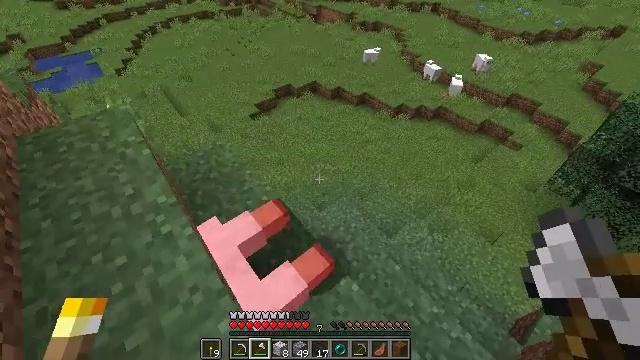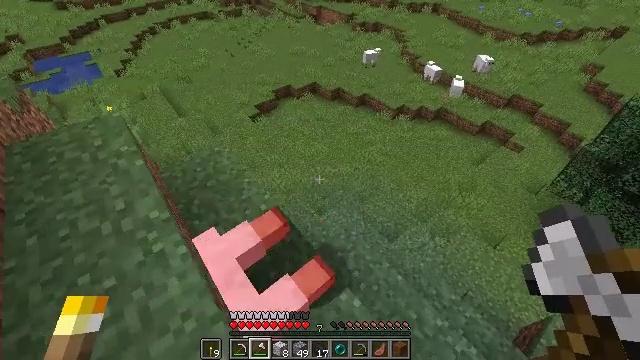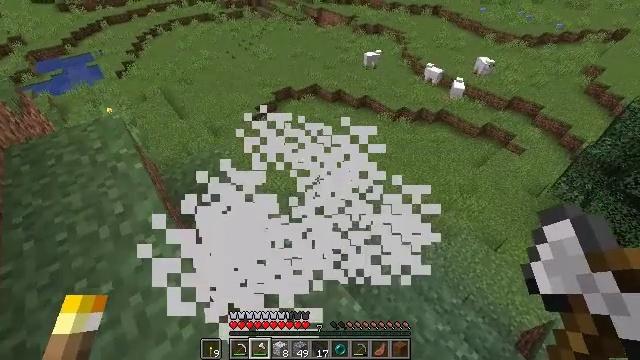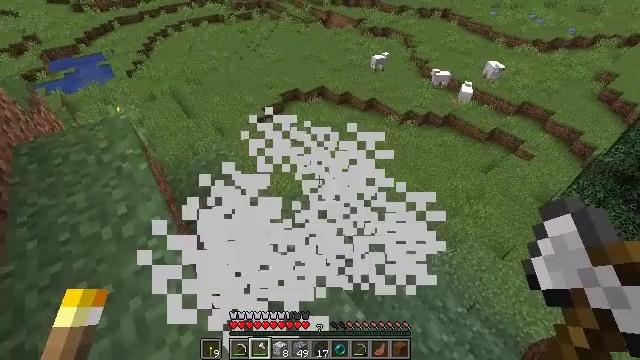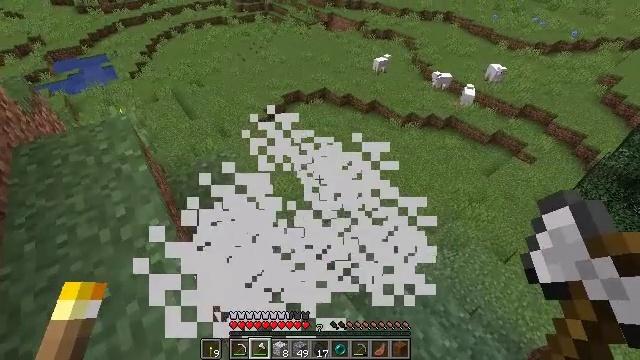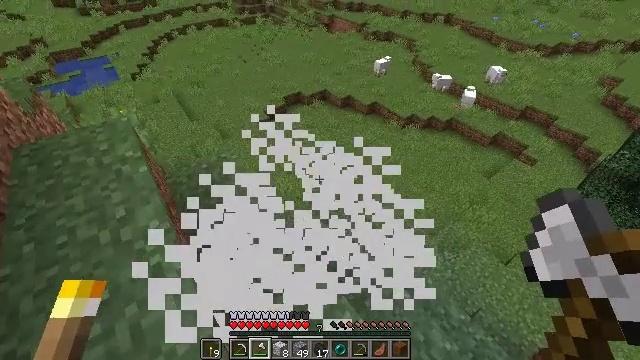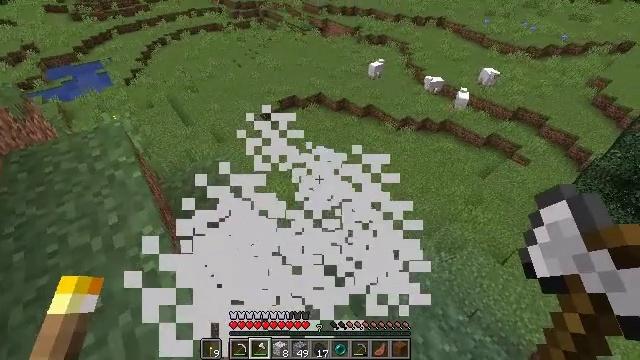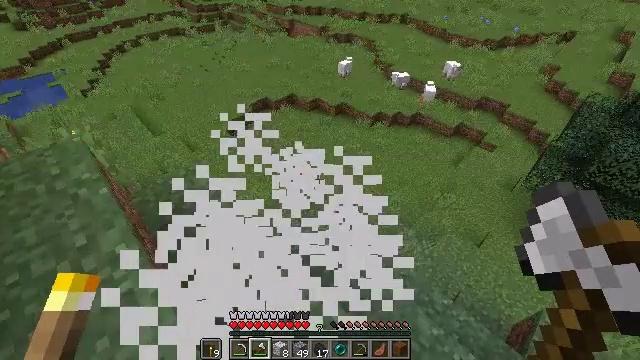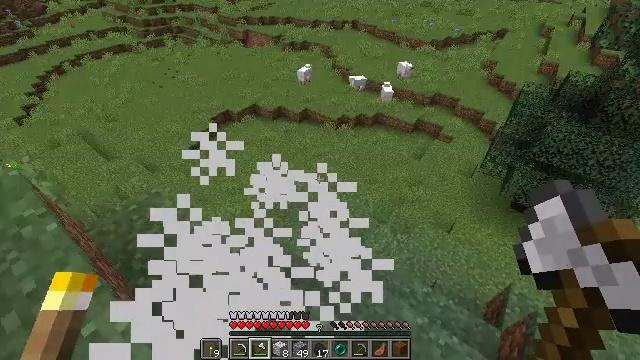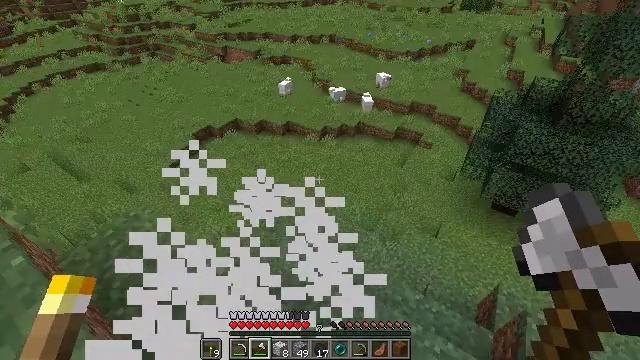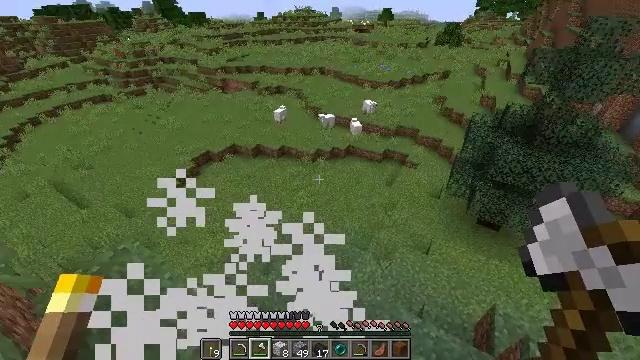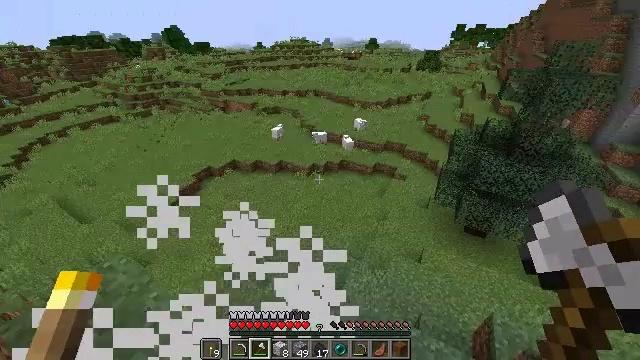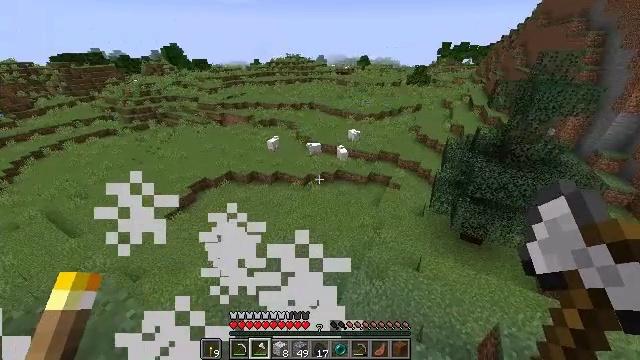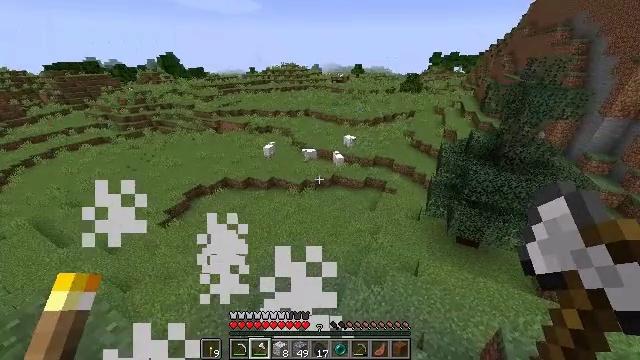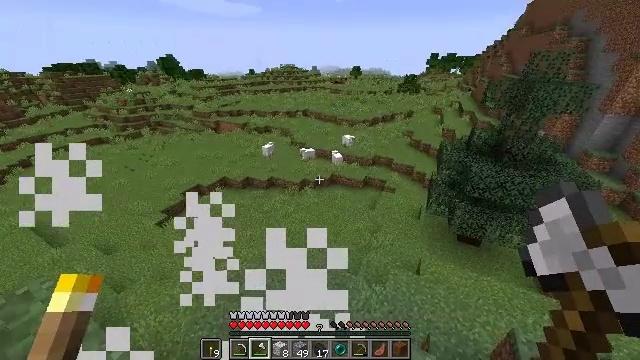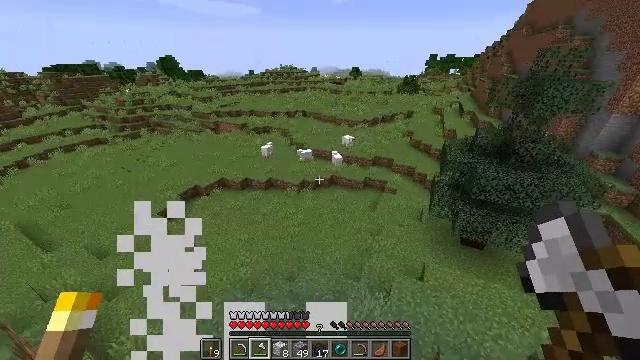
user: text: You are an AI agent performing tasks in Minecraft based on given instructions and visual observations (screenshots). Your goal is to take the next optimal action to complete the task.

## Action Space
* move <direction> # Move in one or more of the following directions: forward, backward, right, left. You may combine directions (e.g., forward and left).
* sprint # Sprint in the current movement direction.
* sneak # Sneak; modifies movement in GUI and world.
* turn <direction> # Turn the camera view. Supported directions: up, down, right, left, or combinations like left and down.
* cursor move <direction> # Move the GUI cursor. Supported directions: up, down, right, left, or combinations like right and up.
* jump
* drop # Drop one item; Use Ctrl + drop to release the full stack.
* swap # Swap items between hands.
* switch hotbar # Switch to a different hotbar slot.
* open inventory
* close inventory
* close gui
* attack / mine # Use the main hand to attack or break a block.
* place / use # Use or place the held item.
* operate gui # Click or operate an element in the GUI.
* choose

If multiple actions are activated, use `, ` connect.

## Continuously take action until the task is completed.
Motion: motion action
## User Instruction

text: Combat the sheep.
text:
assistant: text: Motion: no_op
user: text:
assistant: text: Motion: no_op
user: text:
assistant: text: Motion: turn left
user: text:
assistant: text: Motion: no_op
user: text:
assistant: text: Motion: no_op
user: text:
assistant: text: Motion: turn right
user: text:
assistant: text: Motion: turn right
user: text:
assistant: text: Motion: sprint, turn right and up
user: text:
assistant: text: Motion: move forward, sprint, turn right and up
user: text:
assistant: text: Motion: move forward, sprint, turn right and up
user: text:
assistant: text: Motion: move forward, sprint, turn right and up
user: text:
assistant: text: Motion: move forward, sprint, turn right and up
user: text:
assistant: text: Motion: move forward, sprint, turn right and up
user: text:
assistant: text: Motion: move forward, sprint
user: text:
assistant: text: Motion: move forward, sprint
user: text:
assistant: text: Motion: move forward, sprint
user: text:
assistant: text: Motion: move forward, sprint
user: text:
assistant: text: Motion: move forward, sprint, turn right and up
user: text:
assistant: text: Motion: move forward, sprint, turn right and up
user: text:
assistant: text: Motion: move forward, sprint, turn right
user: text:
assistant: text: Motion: move forward, sprint, turn right
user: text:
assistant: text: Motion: move forward, sprint
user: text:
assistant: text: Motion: move forward, sprint
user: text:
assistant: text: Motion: move forward, sprint
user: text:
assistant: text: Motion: move forward, sprint
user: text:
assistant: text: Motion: move forward, sprint
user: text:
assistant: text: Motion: move forward, sprint
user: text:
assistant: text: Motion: move forward, sprint
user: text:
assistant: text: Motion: move forward, sprint
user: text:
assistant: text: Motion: move forward, sprint